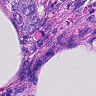
Metastatic tissue present: yes